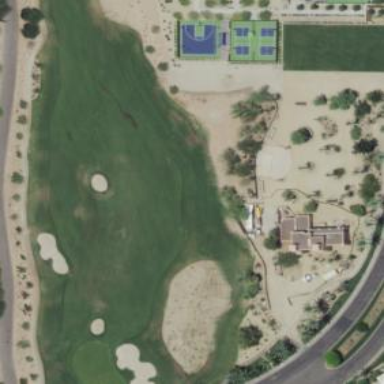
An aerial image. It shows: Rough area on grassy golf course.